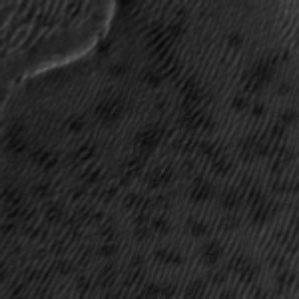
Label: frost